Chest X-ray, AP view. Patient: 20 years old, sex M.
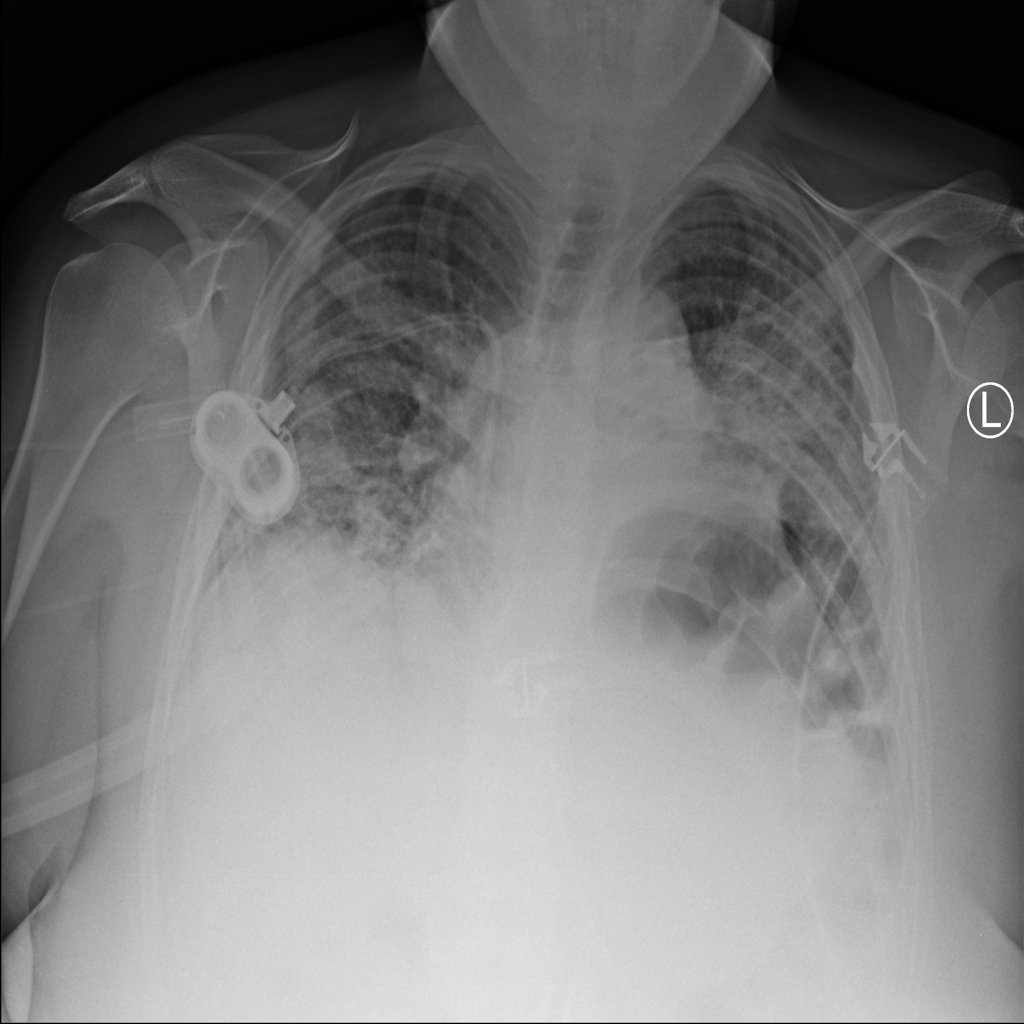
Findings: Infiltration